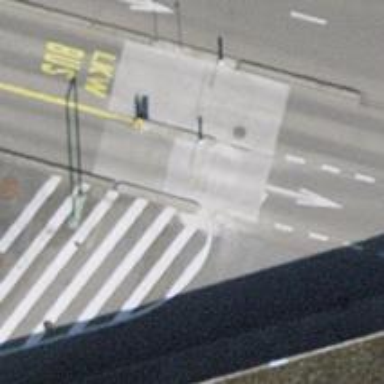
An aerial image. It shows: Lift gate barrier.